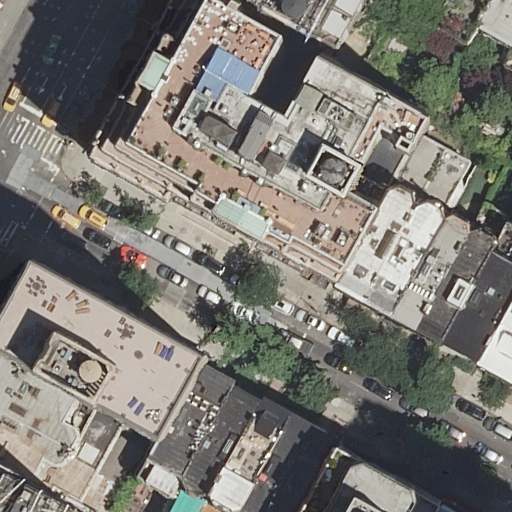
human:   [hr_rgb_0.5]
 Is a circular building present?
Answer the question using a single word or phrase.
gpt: no

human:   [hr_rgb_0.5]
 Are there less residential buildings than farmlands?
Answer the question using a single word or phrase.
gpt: no

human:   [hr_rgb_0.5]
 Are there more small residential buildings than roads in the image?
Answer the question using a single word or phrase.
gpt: yes

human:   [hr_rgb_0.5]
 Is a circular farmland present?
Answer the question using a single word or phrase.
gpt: no

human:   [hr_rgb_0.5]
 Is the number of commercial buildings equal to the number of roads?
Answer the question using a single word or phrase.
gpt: no

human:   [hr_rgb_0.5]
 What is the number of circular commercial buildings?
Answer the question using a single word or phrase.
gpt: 0

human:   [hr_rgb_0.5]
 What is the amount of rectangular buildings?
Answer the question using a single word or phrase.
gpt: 18

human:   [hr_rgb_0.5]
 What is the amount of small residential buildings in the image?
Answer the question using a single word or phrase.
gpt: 7

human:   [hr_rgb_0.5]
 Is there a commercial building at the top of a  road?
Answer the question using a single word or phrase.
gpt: no

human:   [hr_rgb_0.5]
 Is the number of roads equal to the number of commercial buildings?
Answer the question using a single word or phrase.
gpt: no

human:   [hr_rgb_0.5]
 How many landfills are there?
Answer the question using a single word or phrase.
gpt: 0

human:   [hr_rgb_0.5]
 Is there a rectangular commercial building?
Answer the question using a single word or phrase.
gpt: no

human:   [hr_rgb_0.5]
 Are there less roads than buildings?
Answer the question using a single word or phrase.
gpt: yes

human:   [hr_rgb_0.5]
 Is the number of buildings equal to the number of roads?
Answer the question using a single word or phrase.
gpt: no

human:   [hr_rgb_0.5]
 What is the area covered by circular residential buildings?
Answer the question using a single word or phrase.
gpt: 0m2

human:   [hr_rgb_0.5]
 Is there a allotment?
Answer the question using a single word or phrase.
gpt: no

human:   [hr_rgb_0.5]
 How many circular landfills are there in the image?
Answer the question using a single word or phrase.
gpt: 0

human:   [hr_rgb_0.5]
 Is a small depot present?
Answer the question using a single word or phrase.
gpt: no

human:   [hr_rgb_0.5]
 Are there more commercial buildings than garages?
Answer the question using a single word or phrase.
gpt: no

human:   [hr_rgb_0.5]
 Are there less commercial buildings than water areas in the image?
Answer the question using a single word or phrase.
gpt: no

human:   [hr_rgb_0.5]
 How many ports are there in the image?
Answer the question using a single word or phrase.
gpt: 0

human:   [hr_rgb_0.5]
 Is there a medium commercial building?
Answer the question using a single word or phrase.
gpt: no

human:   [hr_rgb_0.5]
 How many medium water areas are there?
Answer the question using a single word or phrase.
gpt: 0

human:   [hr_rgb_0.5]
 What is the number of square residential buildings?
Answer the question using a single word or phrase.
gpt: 0

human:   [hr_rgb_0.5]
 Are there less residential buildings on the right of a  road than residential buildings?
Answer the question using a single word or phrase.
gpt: yes

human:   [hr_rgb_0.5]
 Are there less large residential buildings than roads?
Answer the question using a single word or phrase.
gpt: yes

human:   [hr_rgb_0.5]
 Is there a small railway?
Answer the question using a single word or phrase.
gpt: no

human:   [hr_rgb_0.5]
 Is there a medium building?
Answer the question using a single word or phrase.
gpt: yes

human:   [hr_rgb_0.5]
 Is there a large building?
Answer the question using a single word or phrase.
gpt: yes

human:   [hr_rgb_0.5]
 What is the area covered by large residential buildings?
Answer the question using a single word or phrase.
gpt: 2014m2

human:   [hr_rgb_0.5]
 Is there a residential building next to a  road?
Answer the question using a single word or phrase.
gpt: yes

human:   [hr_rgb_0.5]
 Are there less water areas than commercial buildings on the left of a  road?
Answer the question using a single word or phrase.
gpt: no

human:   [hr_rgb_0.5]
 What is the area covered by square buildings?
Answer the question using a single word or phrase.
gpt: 0m2

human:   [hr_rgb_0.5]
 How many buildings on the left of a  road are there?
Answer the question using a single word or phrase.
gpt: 5

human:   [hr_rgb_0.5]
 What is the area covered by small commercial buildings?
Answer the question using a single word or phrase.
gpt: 0m2

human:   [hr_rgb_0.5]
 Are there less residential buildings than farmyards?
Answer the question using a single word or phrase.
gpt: no